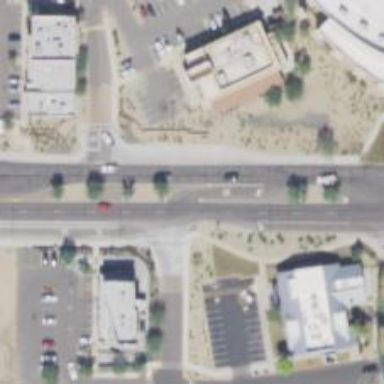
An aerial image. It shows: Asphalt road with secondary link designation.